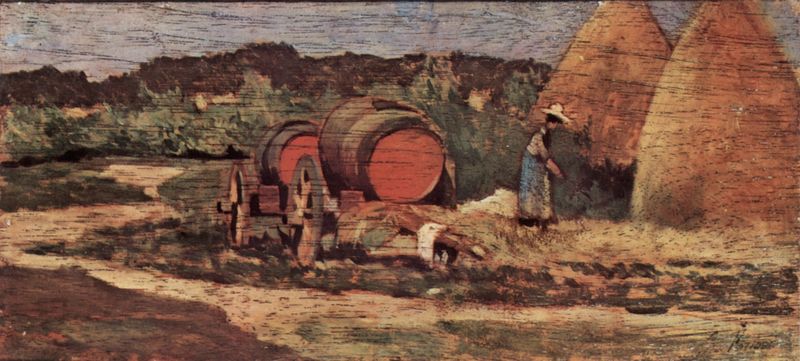
Titel: Die roten Fässer
Künstler: Giovanni Fattori
Standort: Milano
Institution: Collezione R. Jucker
Schlagwörter: blau, dunkel, gemälde, himmel, mann, schatten, wolken, bäume, gelb, grün, landschaft, menschen, mädchen, ocker, sand, braun, frankreich, frau, hell, holz, hut, kleid, kleider, licht, orange, strasse, stroh, gras, rot, weg, wiese, beige, rock, alkohol, mensch, signatur, öl, erde, feld, horizont, hügel, natur, weide, wind, busch, büsche, gebüsch, pfad, sträucher, boden, land, wald, arbeit, bauern, genre, karren, ofen, räder, schürze, magd, sommer, strand, italien, bäuerin, ernte, feldarbeit, feldweg, getreide, heu, heuernte, transport, weizen, berge, gebirge, hitze, formen, herbst, hütten, kutsche, rad, wagen, querformat, wein, weib, strohhut, sonnenhut, bienen, bauer, bücken, kegel, haufen, windig, heuhaufen, draußen, deichsel, wägen, fass, gebückt, balu, fässer, deutscher, tempera, umrisslinien, lasur, bräunlich, heuschober, bauert, bäurin, fuhrwerk, grasland, silos, schober, heumanderl, millet, farm, besoffen, arbeiterin, holzräder, holzfässer, wageb, heumännchen, trulli, odelfässer, landmagd, bärin, landwschaft, hügel+, trockene landschaft, frau mit sonnenhut